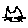
Label: cat